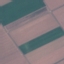
Land use / land cover: AnnualCrop